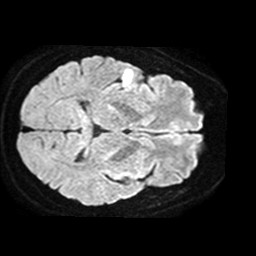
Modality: TRACE
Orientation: axial
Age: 48
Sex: male
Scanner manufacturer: philips
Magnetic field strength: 1.5 T
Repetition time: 3.679 s
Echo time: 0.09411 s